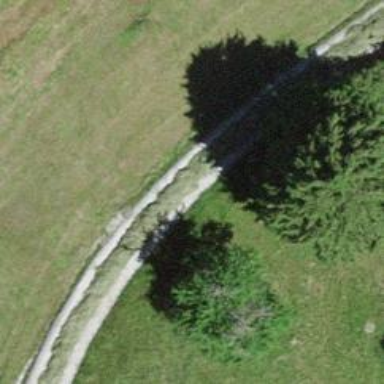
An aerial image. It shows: Concrete track with grade1 quality.